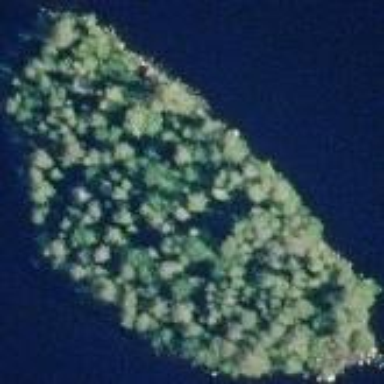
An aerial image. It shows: Image showing island.